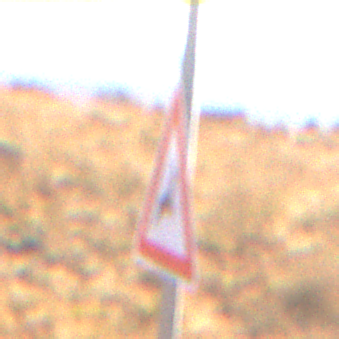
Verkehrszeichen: WildwechselLinks
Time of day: MorningAfternoon
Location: Outdoor (Nature)
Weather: Clear
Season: NotSpecified
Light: Natural